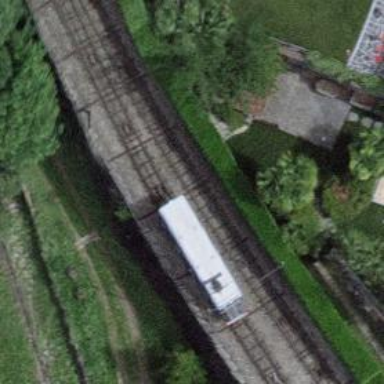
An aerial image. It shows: Funicular railway.